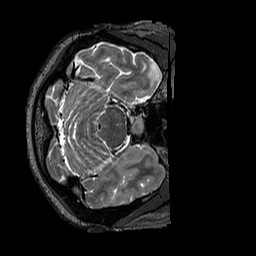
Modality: T2w
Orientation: axial
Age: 36
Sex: female
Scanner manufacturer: siemens
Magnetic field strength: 3 T
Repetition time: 3.2 s
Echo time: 0.567 s